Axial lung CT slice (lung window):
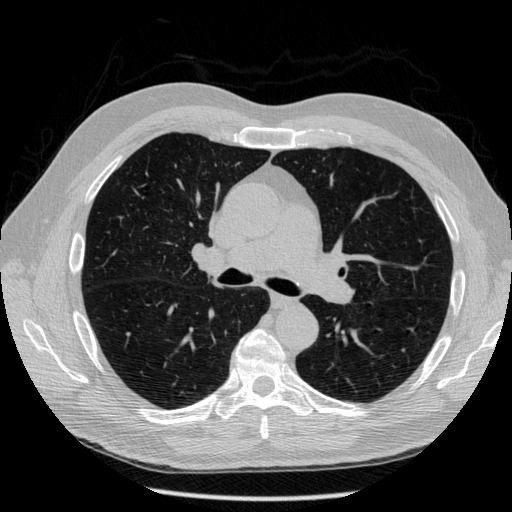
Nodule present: no